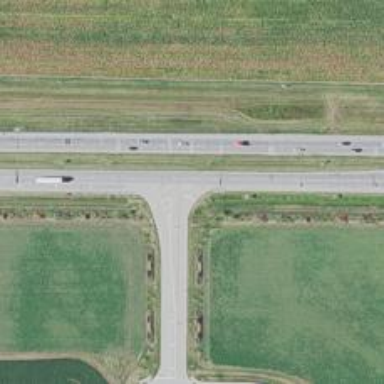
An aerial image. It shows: Primary link highway.